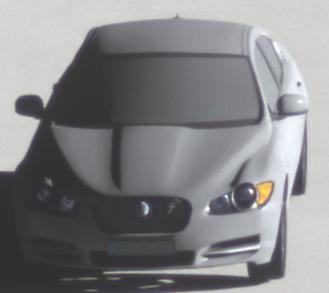
Make: Jaguar
Model: XF 3.0 V6
Detailed model: XF (X250) Limousine
Model produced from: 2010/02
Model produced until: 2010/10
Doors: 4
Color: gray
Road condition: dry road
Daytime: morning or afternoon
Contrast: high contrast